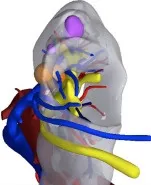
Hyperaccuracy three-dimensional (HA3D) virtual model of the two renal masses in a patient with a horseshoe kidney (HSK). The snapshots (A-E) show the anatomical relationships of the two renal masses (colored orange) with the extra- and intra-renal vascular (veins, in blue; arteries, in red) and urinary structures (in yellow). Simple renal cysts are colored violet. A linked video clip is available scanning the QR code on the right side of the image. For apple users: open the Camera app from your devices. Hold your device so that the QR code appears in the Camera app's viewfinder. Your device recognizes the QR code and shows a notification. Tap the notification to open the link associated with the QR code. For Android users: download a QR code scanner app and follow the above instructions.
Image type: radiology (ct)